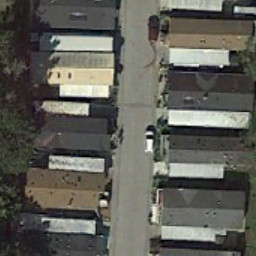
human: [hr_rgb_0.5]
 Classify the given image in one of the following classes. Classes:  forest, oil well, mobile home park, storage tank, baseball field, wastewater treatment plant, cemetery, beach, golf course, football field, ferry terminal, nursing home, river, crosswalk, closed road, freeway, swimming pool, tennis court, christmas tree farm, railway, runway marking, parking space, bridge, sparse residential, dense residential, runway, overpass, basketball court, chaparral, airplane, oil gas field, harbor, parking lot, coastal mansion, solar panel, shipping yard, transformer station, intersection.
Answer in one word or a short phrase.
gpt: mobile home park